Question: I am trying to delete this file but I can not correct fixing this error. The project has made a mistake when I am building or running. Someone can help me to fix it.

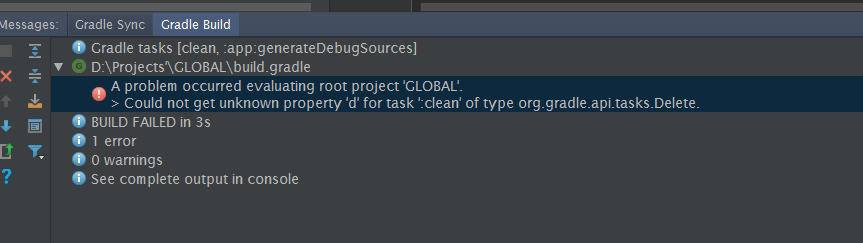
Answer: add this in project level gradle file
'''
task clean(type: Delete) { delete rootProject.buildDir }
'''